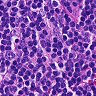
Metastatic tissue present: no